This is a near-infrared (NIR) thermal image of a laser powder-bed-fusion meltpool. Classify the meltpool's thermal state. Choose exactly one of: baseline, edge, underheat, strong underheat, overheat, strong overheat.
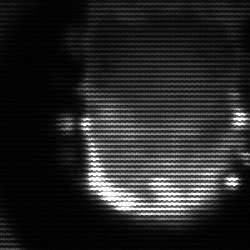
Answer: baseline